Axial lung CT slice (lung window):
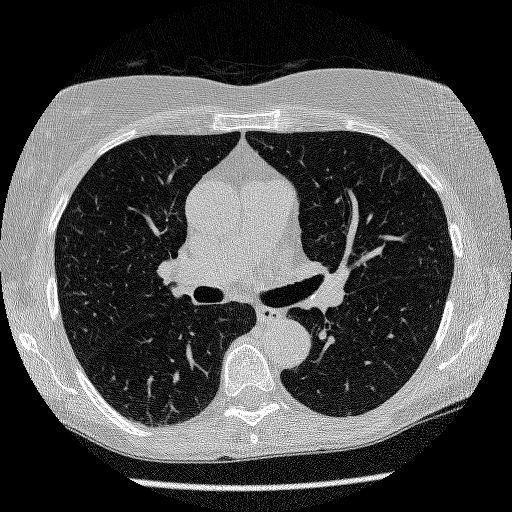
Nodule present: no